Question: I'm using Yeoman - angular generator.
JSBin: <URL>
I have a simple list of airports being set from a factory 'angApp.factory("Airports", function() {});' and displayed from ng-repeat '<ul ng-repeat="airport in airports.detail">'.

I would like to have an interaction that when each link is clicked it will match the airport code and display it in a new paragraph tag '<p class="current">Current: {{currentAirport.name}}</p>'.
Why wont the 'setAirport(airport.code)' function set the 'currentAirport.name'(or display?) when airport link is clicked in html?
'''
angular.module("ang6App")
.controller("AirportsCtrl", function ($scope, Airports) {
$scope.formURL = "views/_form.html";
$scope.currentAirport = null;
$scope.airports = Airports;
$scope.setAirport = function(code) {
$scope.currentAirport = $scope.airports[code];
};
});
'''
'''
angApp.factory("Airports", function() {
var Airports = {};
Airports.detail = {
"PDX": {
"code": "PDX",
"name": "Portland International Airport",
"city": "Portland",
"destinations": [
"LAX",
"SFO"
]
},
"STL": {
"code": "STL",
"name": "Lambert-St. Louis International Airport",
"city": "St. Louis",
"destinations": [
"LAX",
"MKE"
]
},
"MCI": {
"code": "MCI",
"name": "Kansas City International Airport",
"city": "Kansas City",
"destinations": [
"LAX",
"DFW"
]
}
};
return Airports;
});
'''
'''
<div class="container" ng-controller="AirportsCtrl">
<ul ng-repeat="airport in airports.detail">
<li><a href="" ng-click="setAirport(airport.code)">{{airport.code}}</a> -- {{airport.city}} </li>
</ul>
<p class="current"> current: {{currentAirport.name}}</p>
</div>
'''
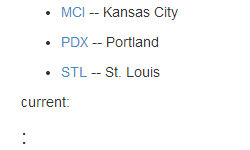
Answer: Your 'setAirport' function should be written as:
'''
$scope.setAirport = function (code) {
$scope.currentAirport = $scope.airports.detail[code];
};
'''
But then, this could be simplified by passing the actual 'airport' object directly:
'''
<a href ng-click="setAirport(airport)">{{airport.code}}</a>
$scope.setAirport = function (airport) {
$scope.currentAirport = airport;
};
'''